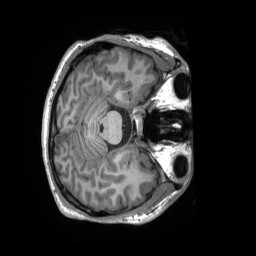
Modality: T1w
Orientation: axial
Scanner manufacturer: siemens
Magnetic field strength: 3 T
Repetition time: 2.3 s
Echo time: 0.00232 s